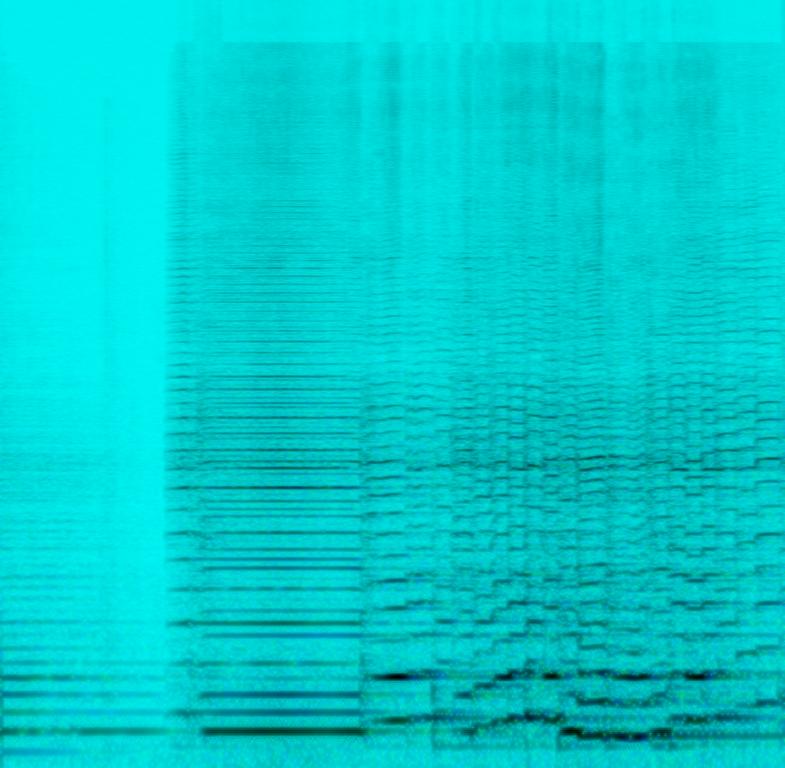
This audio contains someone playing a piece on cello ranging from the low register up into the higher register. This song may be playing during a live performance.